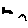
Label: bird